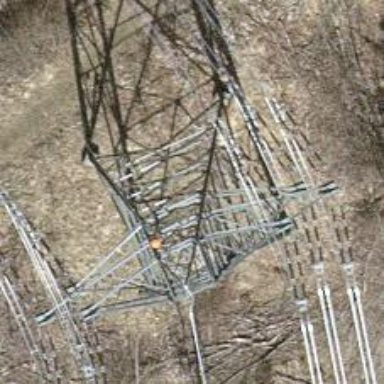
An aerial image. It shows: Power tower.